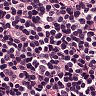
Metastatic tissue present: no